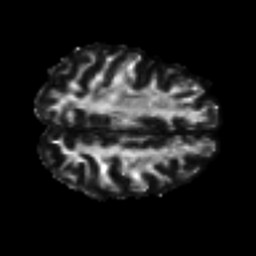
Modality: FA
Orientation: axial
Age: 45
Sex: female
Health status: ill
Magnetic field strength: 3 T
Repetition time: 8.4 s
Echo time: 0.0926 s